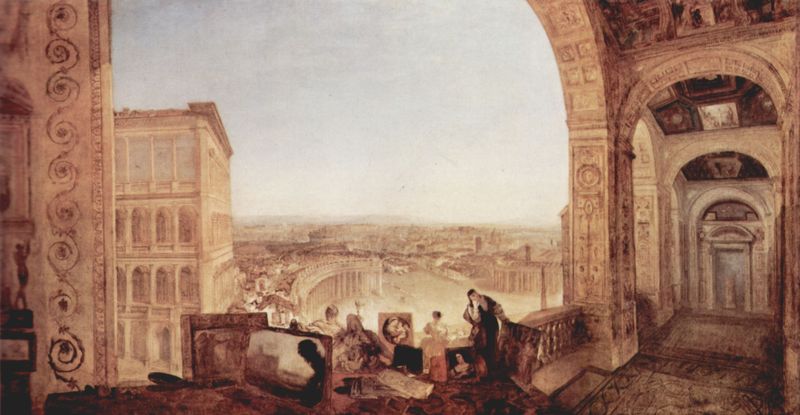
Titel: Rom, vom Vatikan aus gesehen: Von La Fornarina begleitet, arbeitet Raffael an seinen Gemälden für die Loggia
Künstler: William Turner
Standort: London
Institution: Tate Gallery
Schlagwörter: blau, gemälde, himmel, mann, wasser, weiß, wolken, fluss, landschaft, menschen, see, stadt, braun, fenster, frau, kleid, marmor, männer, pfeiler, schwarz, strasse, stützen, säule, säulen, terasse, tür, ausblick, blick, gebäude, haus, schloss, weg, beige, malerei, muster, ornament, teppich, architektur, barock, bild, porträt, spiegel, horizont, häuser, weite, brüstung, boden, decke, oper, rund, aussicht, balkon, bilder, ansicht, bogen, fassade, italien, perspektive, venedig, berge, giebel, türe, markt, platz, sepia, rundbogen, ornamente, verzierung, wandmalerei, maler, geländer, tor, halle, oben, bögen, eingang, gang, loggia, antike, orient, palast, balustrade, künstler, kunst, arkaden, rom, sims, sicht, fresken, vatikan, ballustrade, tempel, fresko, bemalung, rondell, kolonnaden, petersplatz, paläste, amphitheater, collosseum, st. peter, überblick, male, bernini, malschule